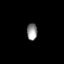
Tissue: prostate
Cell type: T cells
Senescence score: 0.6934
Nuclear area (px): 175
Mean DAPI intensity: 143.326